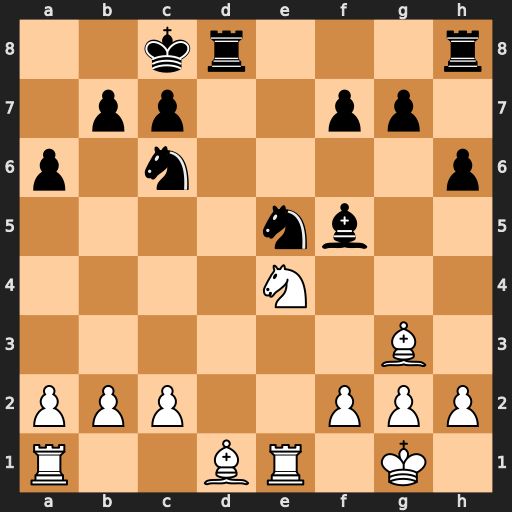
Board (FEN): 2kr3r/1pp2pp1/p1n4p/4nb2/4N3/6B1/PPP2PPP/R2BR1K1
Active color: w
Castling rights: -
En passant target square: -
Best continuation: Bxe5 Nxe5 Ng3 Bg4 f3